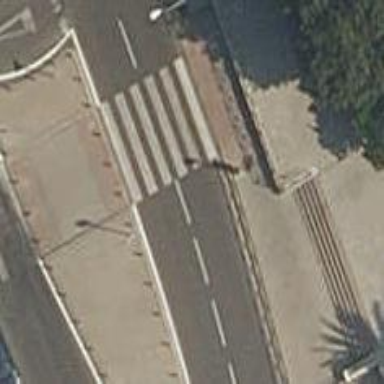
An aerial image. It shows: Footway made of paving stones.